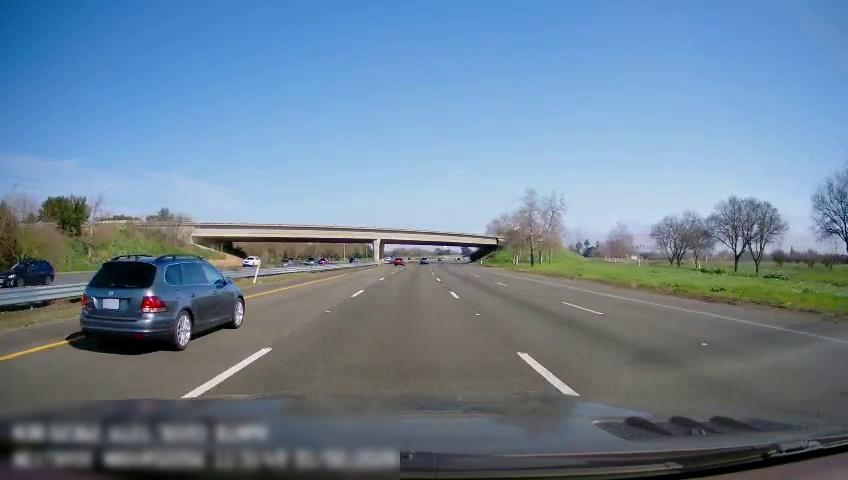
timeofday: Day
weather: Sunny
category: Drivable Space
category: Drivable Space
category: Vehicles | SUV
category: Vehicles | SUV
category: Vehicles | SUV
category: Vehicles | Car
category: Vehicles | SUV
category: Vehicles | Car
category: Vehicles | Car
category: Vehicles | Car
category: Lanes | Current Lane
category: Lanes | Current Lane
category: Lanes | Alternate Lane
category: Lanes | Alternate Lane
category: Lanes | Alternate Lane